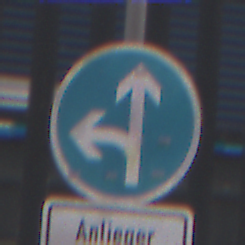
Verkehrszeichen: VorgeschriebeneFahrtrichtungGeradeausOderLinks
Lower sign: PersonengruppenFrei2
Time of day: MorningAfternoon
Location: Outdoor (Urban)
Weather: Overcast
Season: NotSpecified
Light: Natural